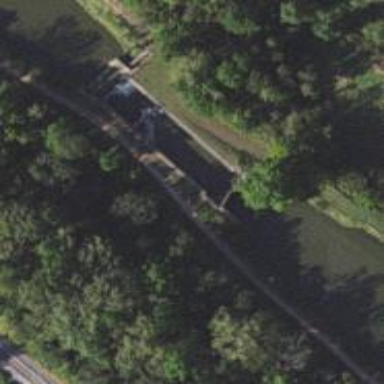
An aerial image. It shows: Lock gate on waterway.